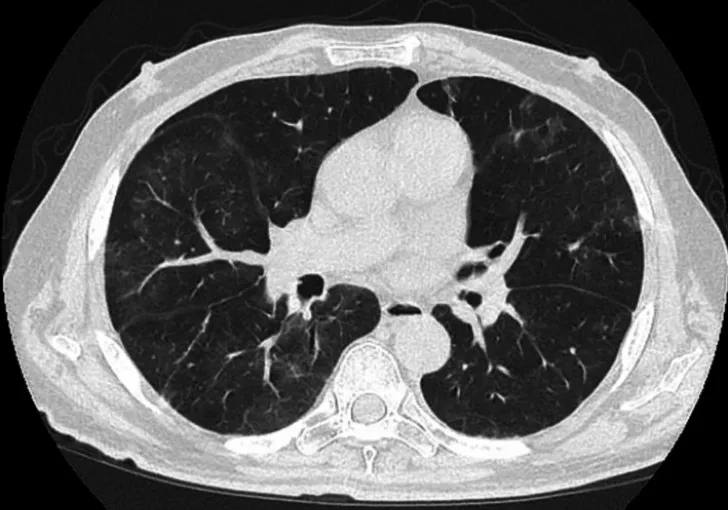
Bilateral ground-glass infiltrates (four months before presentation).
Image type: radiology (ct)